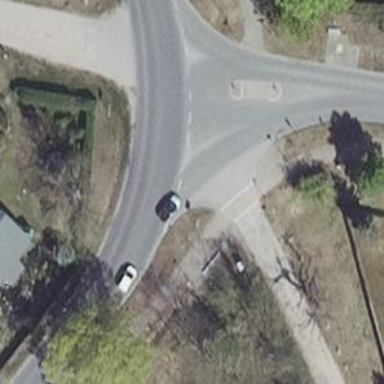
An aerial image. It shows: Asphalt service road.